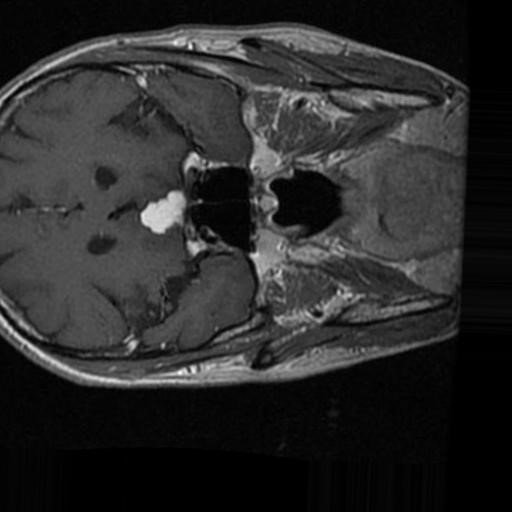
Label: brain_menin